Interaction volume radius: 10 \u00c5
Interaction volume height: 15 \u00c5
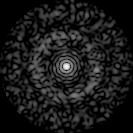
Disorder parameter: 0.8353